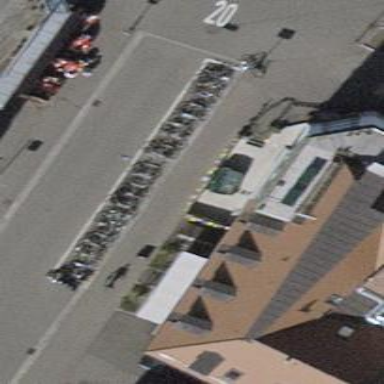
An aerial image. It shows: Bicycle parking area with stands.